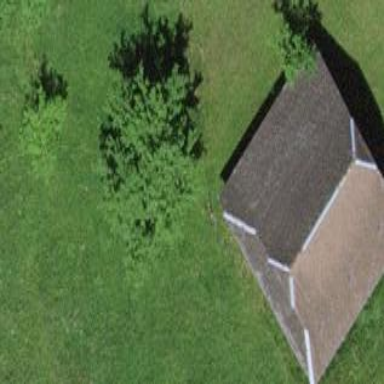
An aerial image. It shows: Rural barn.